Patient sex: F
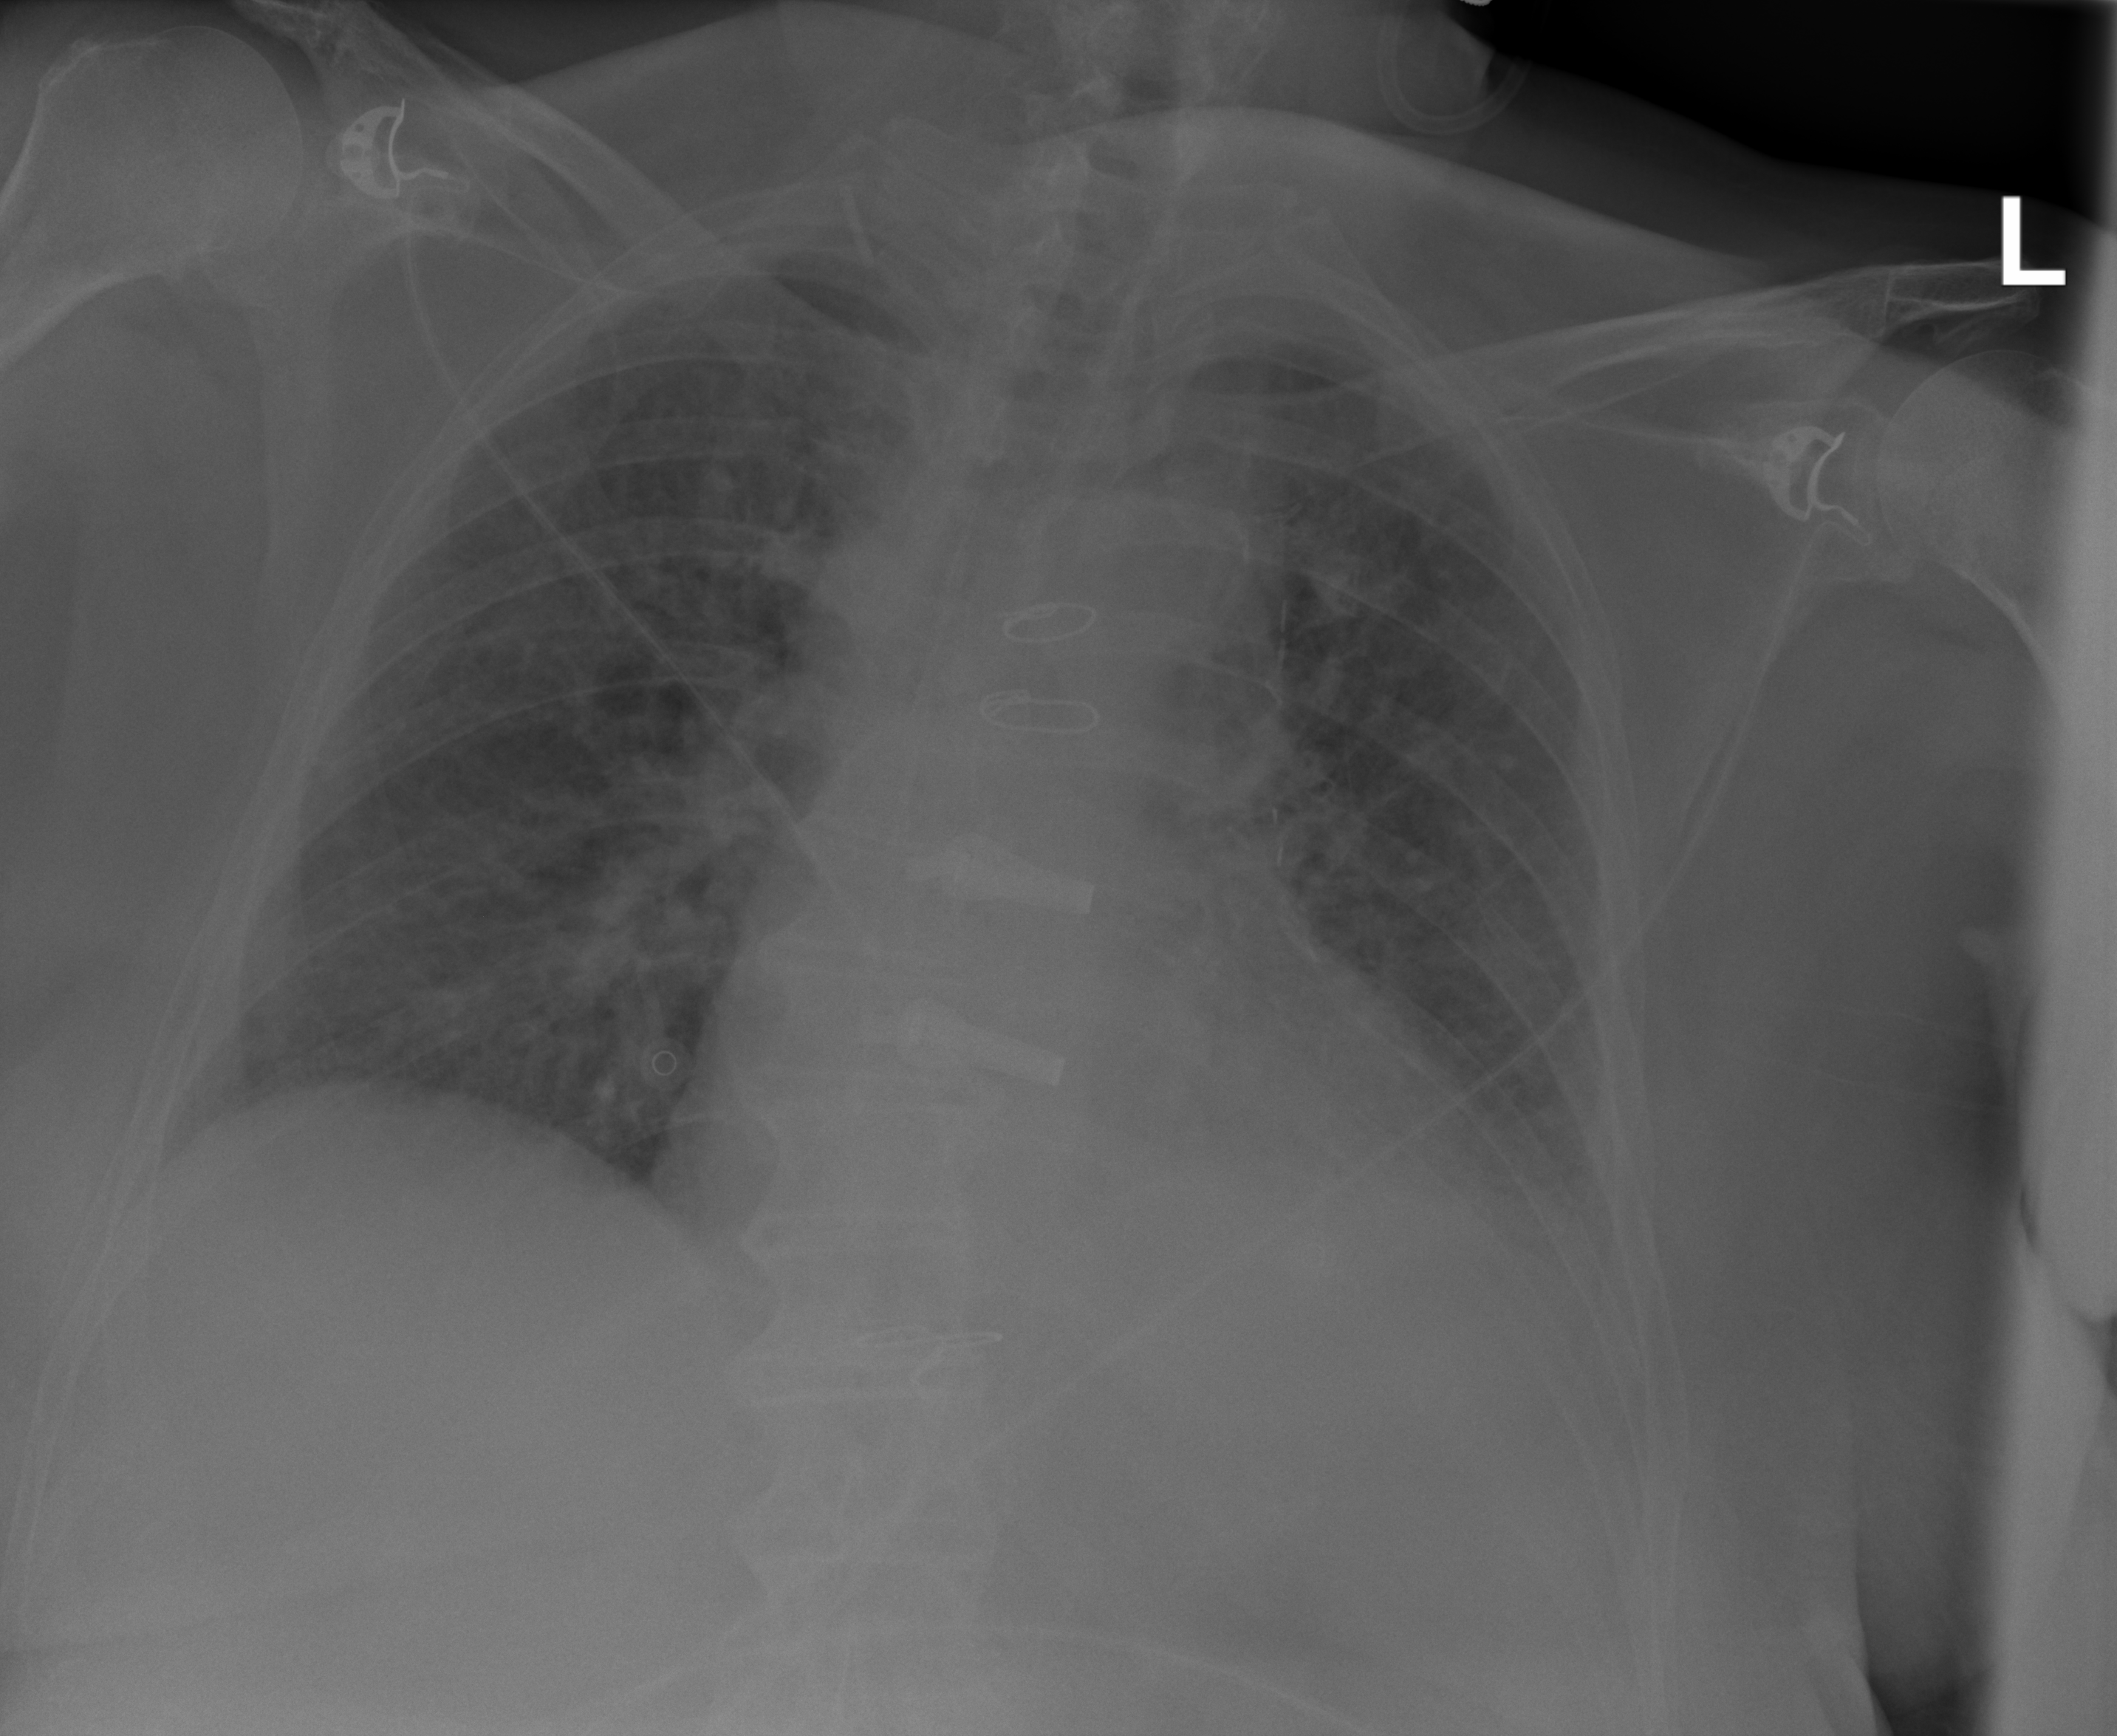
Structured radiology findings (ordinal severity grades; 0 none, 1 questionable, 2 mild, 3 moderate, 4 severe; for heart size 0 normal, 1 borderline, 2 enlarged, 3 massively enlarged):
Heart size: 2
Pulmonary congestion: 2
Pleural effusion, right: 0
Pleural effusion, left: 2
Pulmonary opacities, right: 2
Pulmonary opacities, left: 2
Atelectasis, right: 2
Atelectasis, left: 2